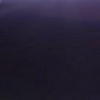
Label: space